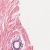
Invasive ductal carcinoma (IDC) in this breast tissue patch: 0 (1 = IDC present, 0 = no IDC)